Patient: sex F, age 70
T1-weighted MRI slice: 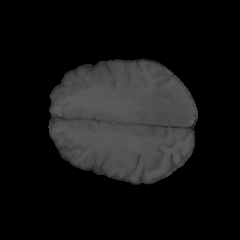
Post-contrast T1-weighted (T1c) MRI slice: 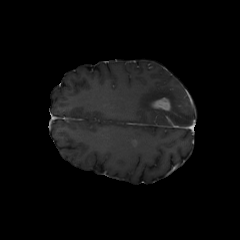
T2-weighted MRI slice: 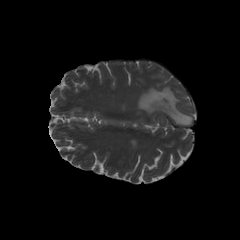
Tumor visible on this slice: yes
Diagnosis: Glioblastoma, IDH-wildtype
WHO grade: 4